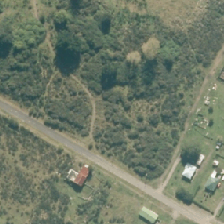
Land cover: grose_broom